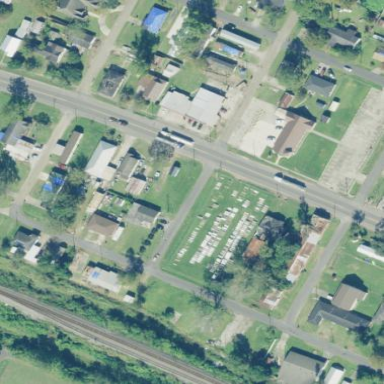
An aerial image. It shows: Cemetery.